Question: I'm trying to do my first web project using tomcat, jsp, servlets and log4j. I have 'TO' like: User, Subject, Faculty etc, and 'DAO' objects like: UserRepository, SubjectRepository, FacultyRepository etc. With repositories I have the following hierarchy (not all entities placed):

The initialization of 'DataSource' in 'AbstractRepository' goes this way:
'''
public abstract class AbstractRepository<T> implements Repository<T> {
private final static Logger LOG = Logger
.getLogger(AbstractRepository.class);
private static final DataSource ds = init();
private static DataSource init() {
DataSource dataSource = null;
try {
Context initContext = new InitialContext();
dataSource = (DataSource) initContext
.lookup("java:/comp/env/jdbc/mydb");
} catch (NamingException ex) {
LOG.error("Cannot obtain a connection from the pool", ex);
}
return dataSource;
}
protected Connection getConnection() throws SQLException {
return ds.getConnection();
}
....
}
'''
So now if repository needs a 'Connection' its just calls the parent 'getConnection()' method.
The question is it better to have one 'DataSource' object in 'AbstractRepository' and each subclass repository will get 'Connection' using method in parent or each subclass should have its own 'private final DataSource' field which would be initialized in constructor ? Then explain me: if I choose first way should I put on method getConnection 'synchronized' keyword ? And if I choose second way: then subclass repositories should be singletones, because every time the request comes to a servlet it creates some repository and so it will be multiple 'DataSources'? Or 'Tomcat' knows through 'context.xml' file how many Connections it should keep ? I've just got confused. Would you explain the best practices ? Maybe I should re-design something ?
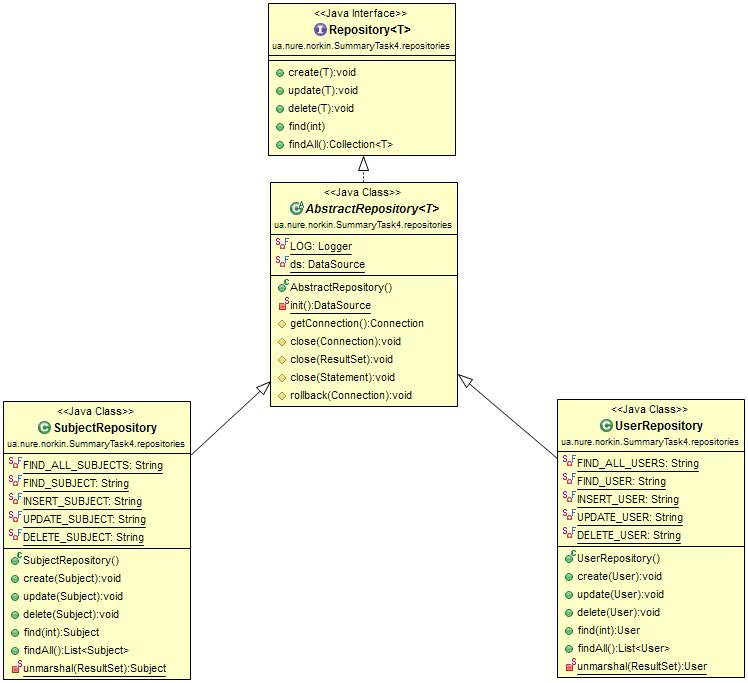
Answer: I have come across this many times before. I would have a class called CommonDao that is similar to your AbstractRepository. The Connection or DataSource was a variable that belonged to CommonDao, but it was not static... so every instance of CommonDao had their own copy. So my answer is that as long as you do not make AbstractRepository.ds static then you should be fine.
The pros for doing this (having DataSource be part of AbstractRepositor but not be static) is that you have one common way for obtaining your DataSource and can overwrite it if need be by the subclasses (this would require making ds protected).